Question: JFreeChart seems to be working, except for all the text. It just doesn't show up at all, and I've no idea why. I attached a picture of a window with a pie graph that I got from a tutorial site. As you can see, the text isn't visible. (sorry my twitter feed was really long)
Thanks
Edit:
Here is the code that generates the above graph:
'''
package analyzer_main;
import java.awt.Font;
public class FloatChart extends Composite implements Screen {
JFreeChart floatChart;
public FloatChart(Composite parent, int style){
super(parent,style);
createContents();
}
private void createContents(){
this.setLayout(new FormLayout());
floatChart = createChart(createDataset());
ChartComposite chartComposite = new ChartComposite(this,SWT.NONE,floatChart, true);
FormData fd_chartComposite = new FormData();
fd_chartComposite.left = new FormAttachment(0);
fd_chartComposite.right = new FormAttachment(100,0);
fd_chartComposite.top = new FormAttachment(0);
fd_chartComposite.bottom= new FormAttachment(100,0);
chartComposite.setLayoutData(fd_chartComposite);
}
/** * Creates the Dataset for the Pie chart */
private PieDataset createDataset() {
DefaultPieDataset dataset = new DefaultPieDataset();
dataset.setValue("One", new Double(43.2));
dataset.setValue("Two", new Double(10.0));
dataset.setValue("Three", new Double(27.5));
dataset.setValue("Four", new Double(17.5));
dataset.setValue("Five", new Double(11.0));
dataset.setValue("Six", new Double(19.4));
return dataset;
}
private JFreeChart createChart(PieDataset dataset) {
JFreeChart chart = ChartFactory.createPieChart("Pie Chart Demo 1", // chart
// title
dataset, // data
true, // include legend
true, false);
PiePlot plot = (PiePlot) chart.getPlot();
plot.setSectionOutlinesVisible(false);
plot.setLabelFont(new Font("SansSerif", Font.PLAIN, 12));
plot.setNoDataMessage("No data available");
plot.setCircular(false);
plot.setLabelGap(0.02);
return chart;
}
@Override
public void Load() {
}
}
'''
As you can see, it's pretty much the same as from the tutorial.
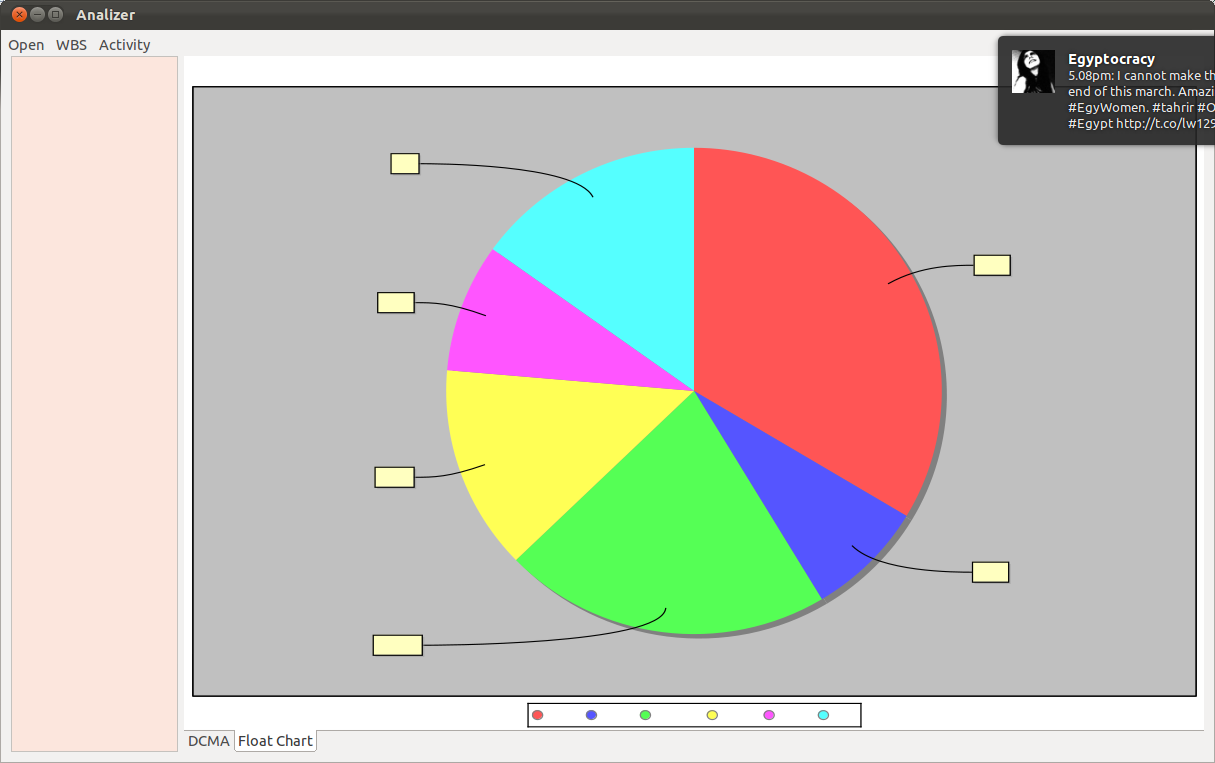
Answer: I was having the same problem using Linux Mint 11, Eclipse, and JFreeChart 1.0.14. I found that backing up to 1.0.13 resolved the problem.